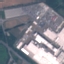
Land use / land cover: Industrial